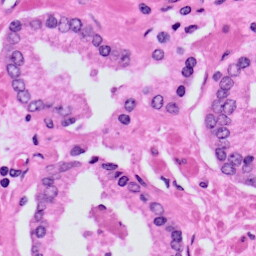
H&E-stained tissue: Prostate